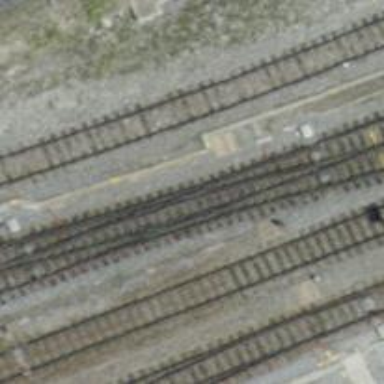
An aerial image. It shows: Railway switch.